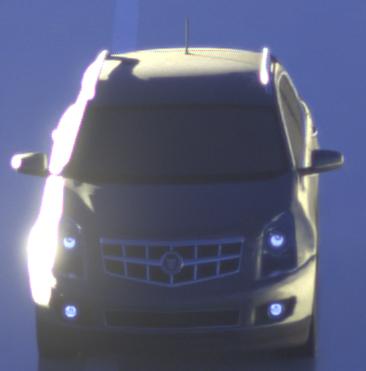
Make: Cadillac
Model: SRX 3.0 V6
Detailed model: SRX (II)
Model produced from: 2010/12
Model produced until: 2012/01
Doors: 5
Color: gray
Road condition: wet road
Daytime: sunrise or sunset
Contrast: high contrast